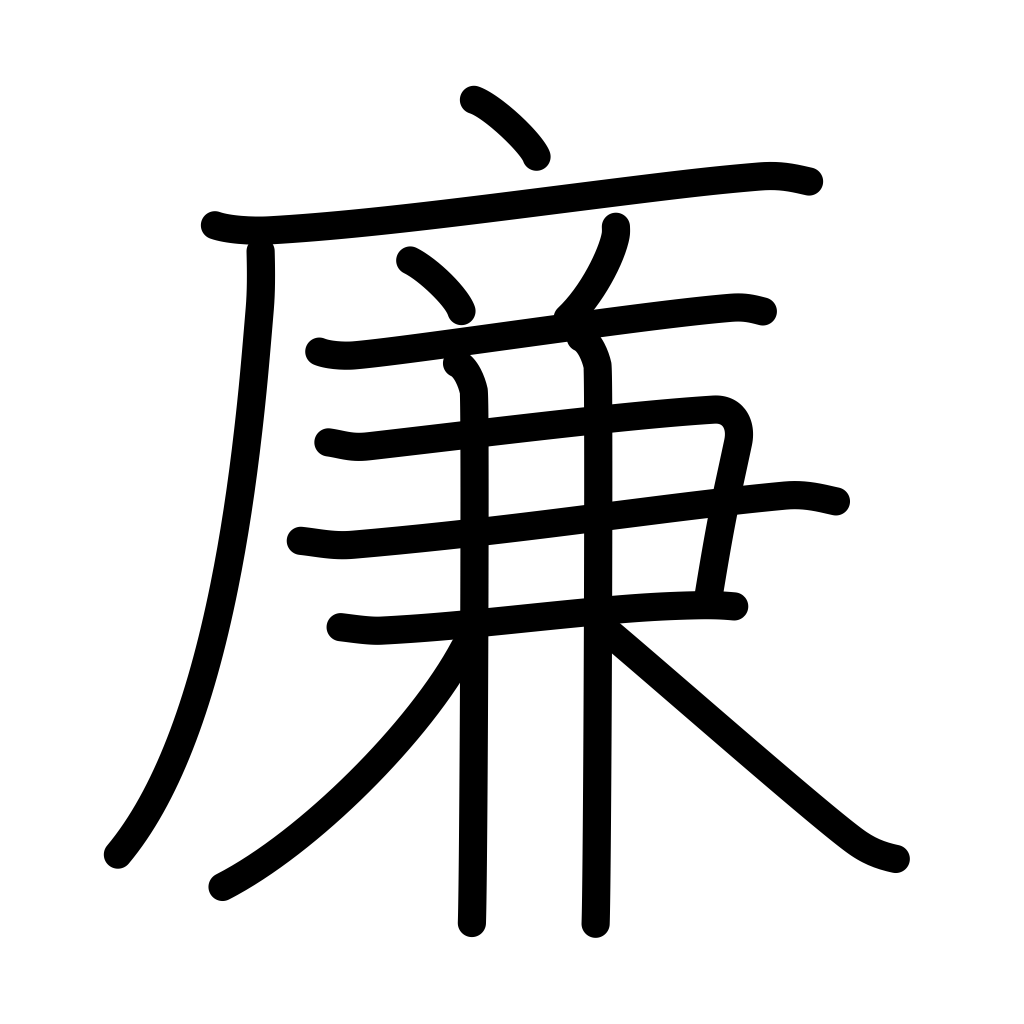
Meaning: bargain, reason, charge, suspicion, point, account, purity, honest, low price, cheap, rested, contented, peaceful